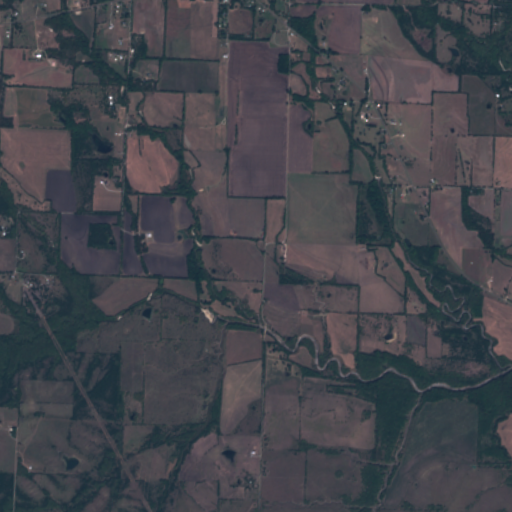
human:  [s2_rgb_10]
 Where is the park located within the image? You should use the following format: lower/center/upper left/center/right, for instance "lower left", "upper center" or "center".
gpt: The park is located in the upper center of the image.
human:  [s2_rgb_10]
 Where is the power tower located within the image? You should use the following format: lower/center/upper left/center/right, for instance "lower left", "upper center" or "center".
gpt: The power tower is located in the lower left of the image.
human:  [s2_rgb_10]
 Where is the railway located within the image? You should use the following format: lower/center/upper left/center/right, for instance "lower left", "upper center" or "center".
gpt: The railway is located in the lower of the image.
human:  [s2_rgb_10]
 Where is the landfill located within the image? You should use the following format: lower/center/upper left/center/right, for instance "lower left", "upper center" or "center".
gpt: There is no landfill in the image.